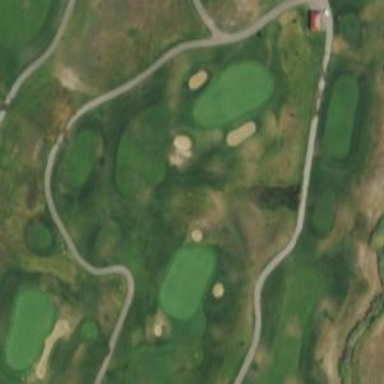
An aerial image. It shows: Well-maintained grassy area designated as golf fairway. It is part of golf sport facility.